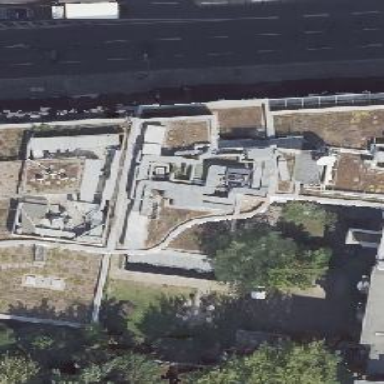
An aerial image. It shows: Part of building.